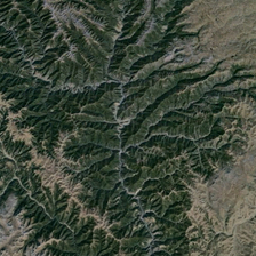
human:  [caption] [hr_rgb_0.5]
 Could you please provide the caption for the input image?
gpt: We can see a river in a mountain valley.

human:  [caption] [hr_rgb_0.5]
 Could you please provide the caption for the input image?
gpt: The river can be seen in the valley.

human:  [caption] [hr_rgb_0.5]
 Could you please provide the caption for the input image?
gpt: The river can be seen in the valley of the mountain.

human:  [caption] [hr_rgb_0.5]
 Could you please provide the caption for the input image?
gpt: Rivers can be seen in the valley of the mountain.

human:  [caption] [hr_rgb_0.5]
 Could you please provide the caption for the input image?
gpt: Rivers can be seen in the mountain valley.